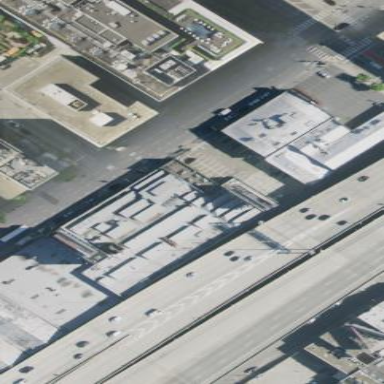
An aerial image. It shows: Building housing car repair shop.